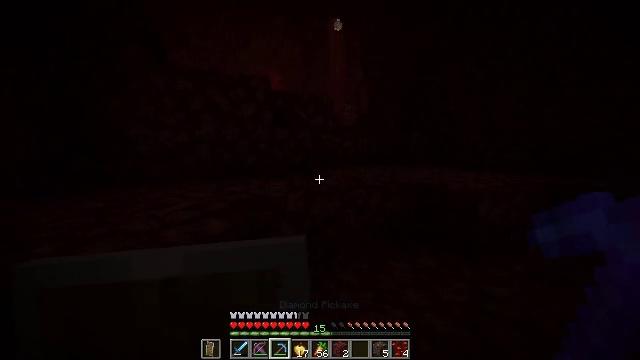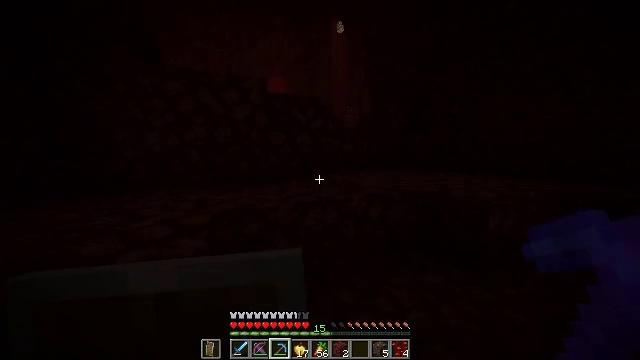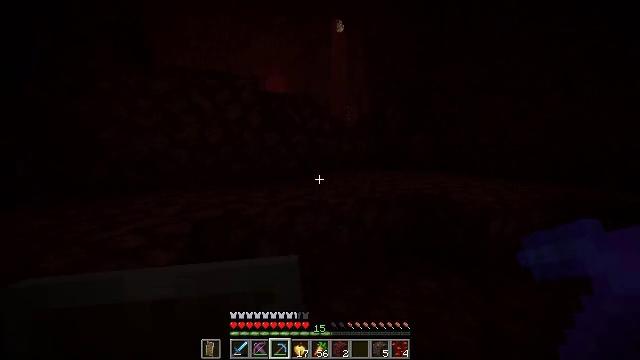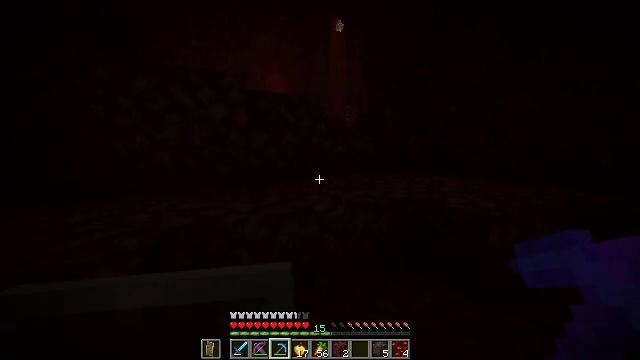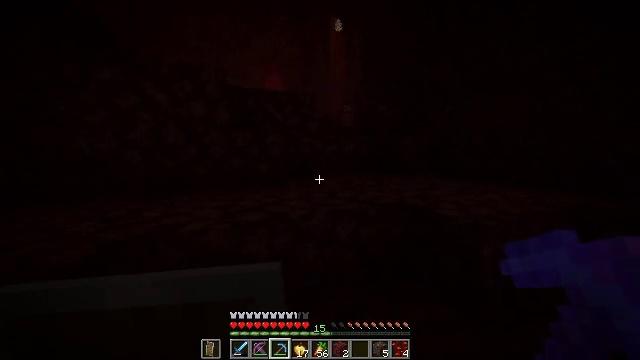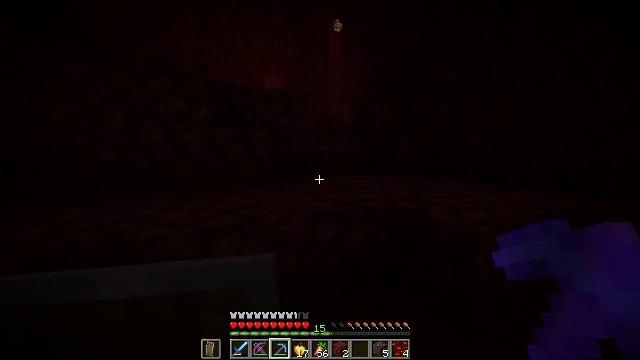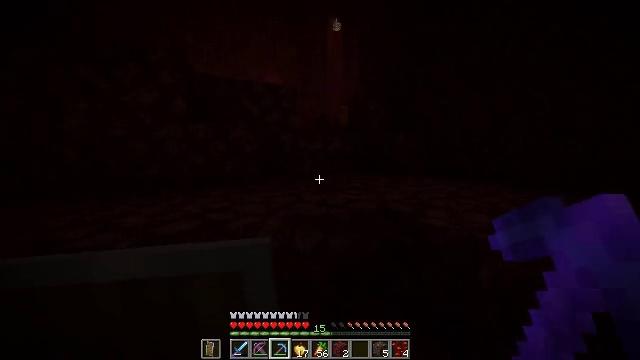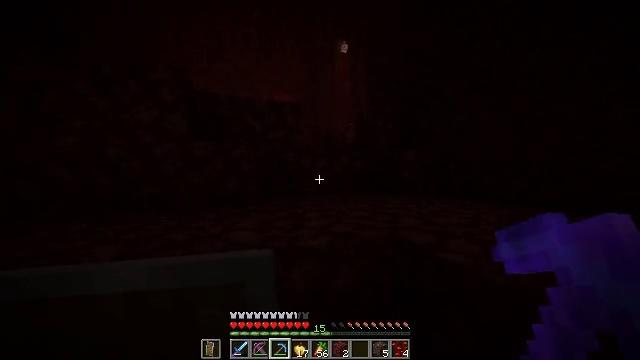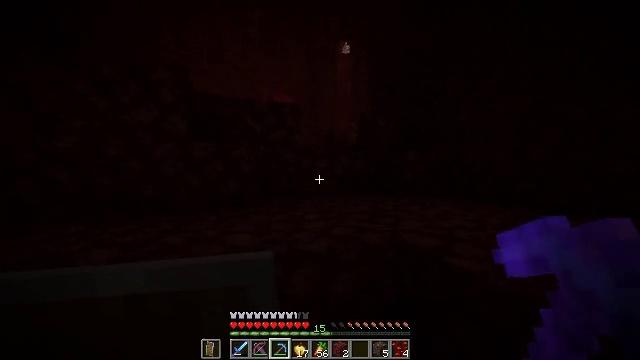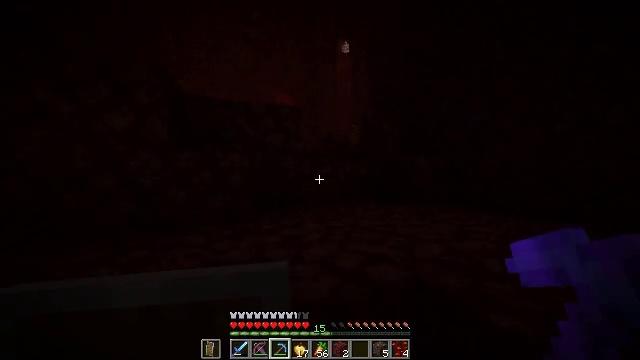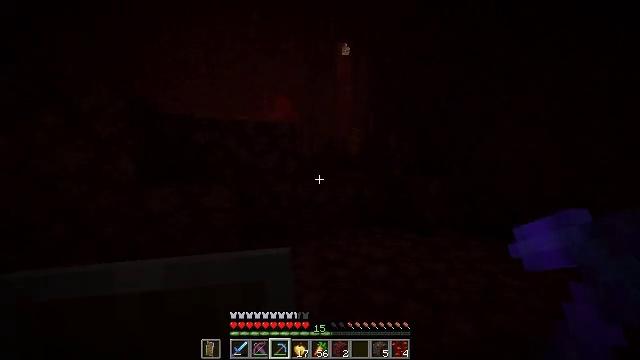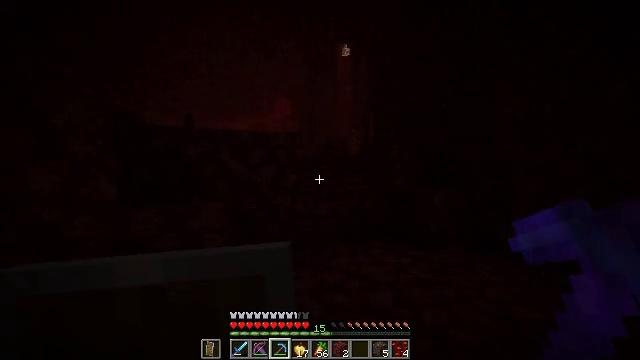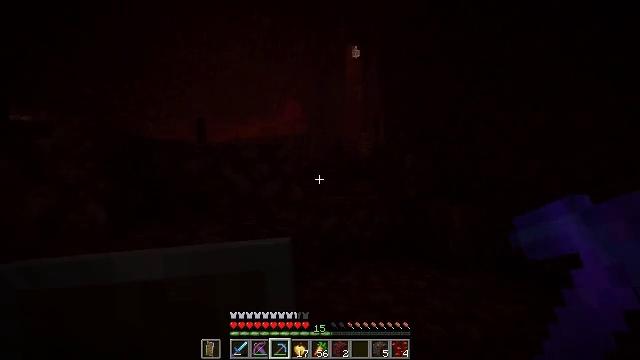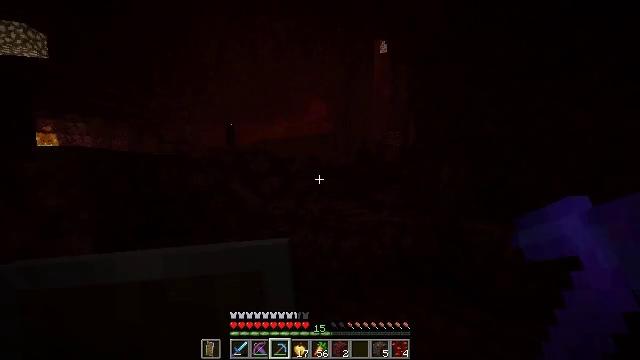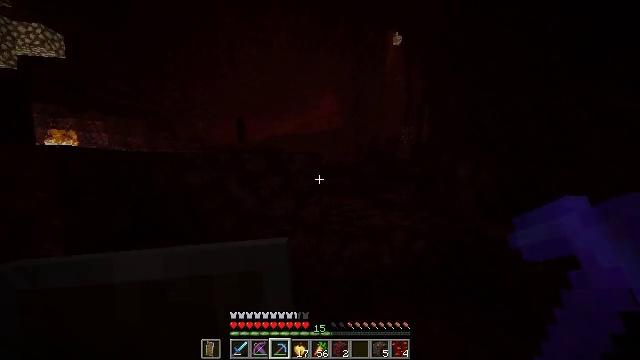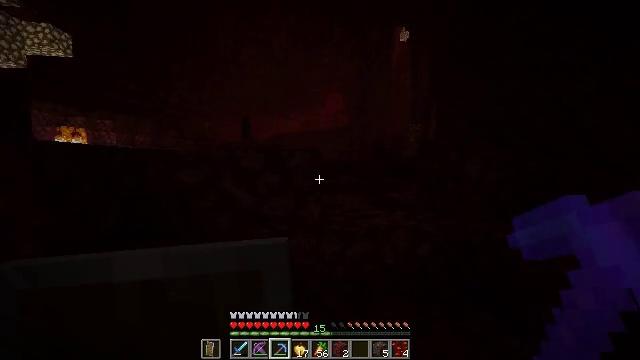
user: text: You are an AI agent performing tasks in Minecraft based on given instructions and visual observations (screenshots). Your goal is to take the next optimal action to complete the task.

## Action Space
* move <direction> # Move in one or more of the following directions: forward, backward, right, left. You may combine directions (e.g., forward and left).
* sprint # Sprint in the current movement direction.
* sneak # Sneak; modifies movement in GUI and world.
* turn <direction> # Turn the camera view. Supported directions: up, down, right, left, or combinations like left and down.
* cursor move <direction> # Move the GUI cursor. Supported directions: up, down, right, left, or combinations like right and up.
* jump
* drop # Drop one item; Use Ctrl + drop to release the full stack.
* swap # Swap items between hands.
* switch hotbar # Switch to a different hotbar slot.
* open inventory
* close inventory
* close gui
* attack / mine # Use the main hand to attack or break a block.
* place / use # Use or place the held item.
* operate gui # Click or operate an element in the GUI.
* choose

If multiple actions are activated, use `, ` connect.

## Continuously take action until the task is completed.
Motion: motion action
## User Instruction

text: Mine the glowstone in the Nether.
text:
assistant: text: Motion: move forward and move right
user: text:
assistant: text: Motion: move forward and move right
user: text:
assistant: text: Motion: move forward and move right
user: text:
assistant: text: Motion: move forward and move right
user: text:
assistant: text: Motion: move forward and move right
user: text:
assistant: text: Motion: move forward
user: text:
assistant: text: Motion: move forward, turn left and up
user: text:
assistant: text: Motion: move forward
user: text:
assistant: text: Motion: move forward, jump
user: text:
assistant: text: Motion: move forward, jump
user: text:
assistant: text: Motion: move forward and move right, jump
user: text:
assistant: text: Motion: move forward and move right, turn left, jump
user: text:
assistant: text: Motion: move forward and move right, turn left, jump
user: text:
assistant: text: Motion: move forward and move right, turn left and down
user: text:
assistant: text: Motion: move forward and move right, turn left
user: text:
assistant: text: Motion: move forward
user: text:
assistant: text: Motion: move forward
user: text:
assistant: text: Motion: move forward
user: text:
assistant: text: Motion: no_op
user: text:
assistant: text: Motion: turn left
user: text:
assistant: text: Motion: no_op
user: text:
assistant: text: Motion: move forward and move right, turn left and down
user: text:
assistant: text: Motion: move forward and move right, turn down
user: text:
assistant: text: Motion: move forward, turn down
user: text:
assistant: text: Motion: move forward
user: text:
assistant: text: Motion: move forward
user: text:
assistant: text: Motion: move forward
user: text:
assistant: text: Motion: move forward, turn left and up
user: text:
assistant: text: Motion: move forward, turn left and up, jump
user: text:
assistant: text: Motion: move forward, turn left, jump